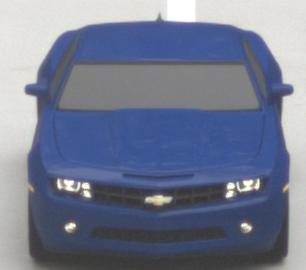
Make: Chevrolet
Model: Camaro Cabriolet 6.2 V8
Detailed model: Camaro (V) Coupé
Model produced from: 2011/09
Model produced until: 2014/02
Doors: 2
Color: blue
Road condition: dry road
Daytime: morning or afternoon
Contrast: low contrast